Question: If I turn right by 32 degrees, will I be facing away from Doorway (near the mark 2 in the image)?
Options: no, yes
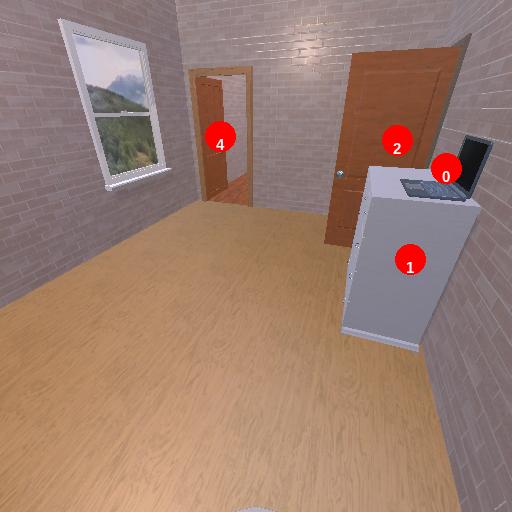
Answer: no